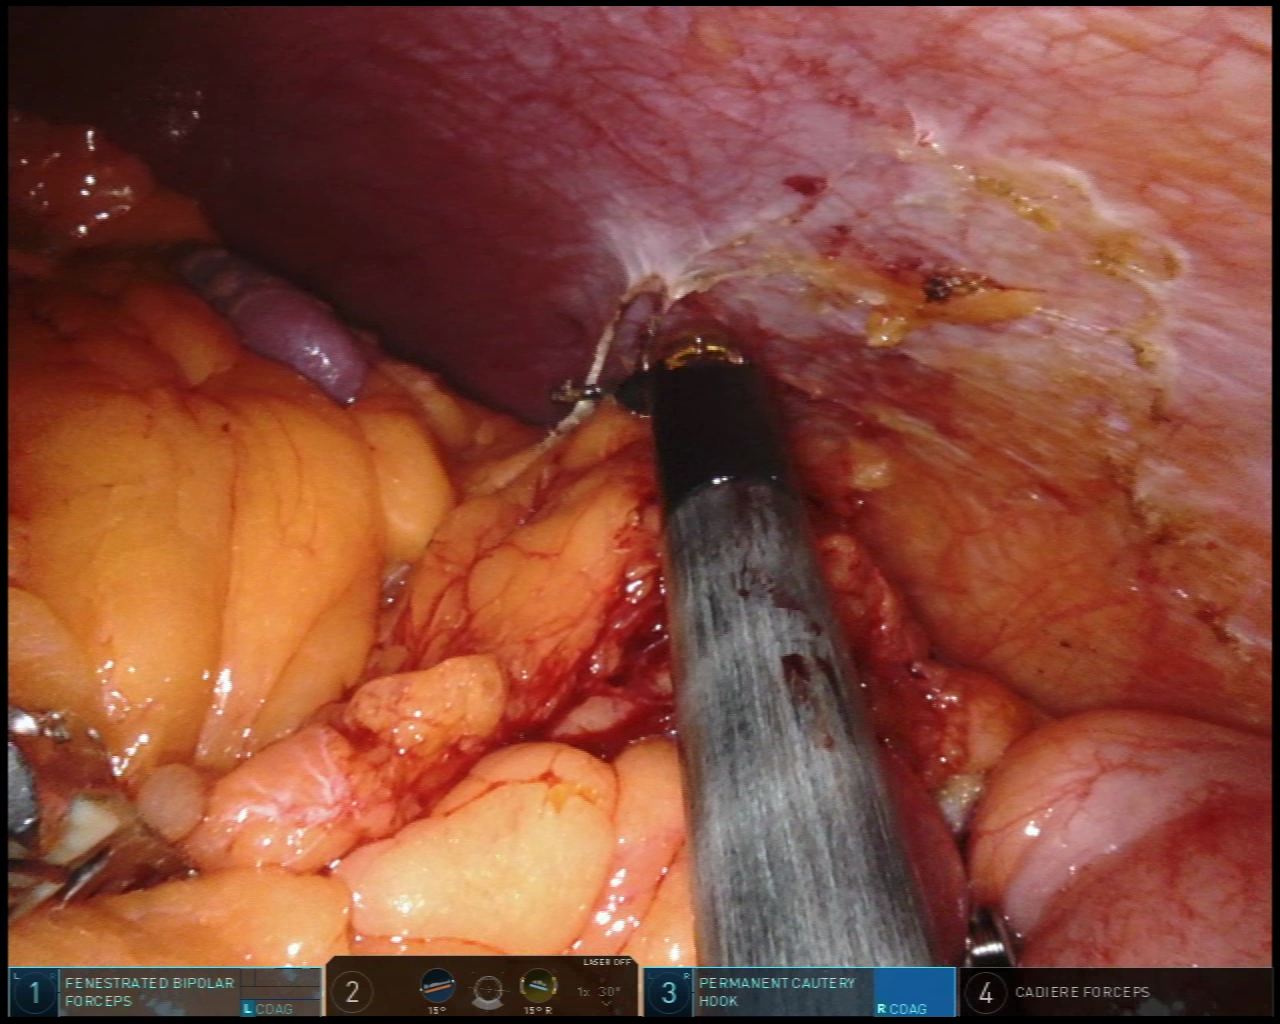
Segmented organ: spleen
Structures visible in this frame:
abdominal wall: yes
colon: yes
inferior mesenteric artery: no
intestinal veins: no
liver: no
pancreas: no
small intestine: no
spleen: yes
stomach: no
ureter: no
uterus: no
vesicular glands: no